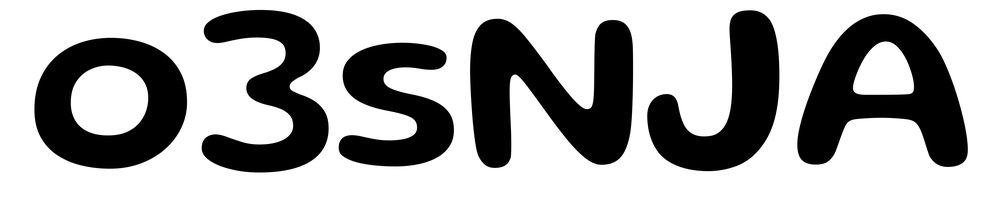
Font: Gluten_Medium